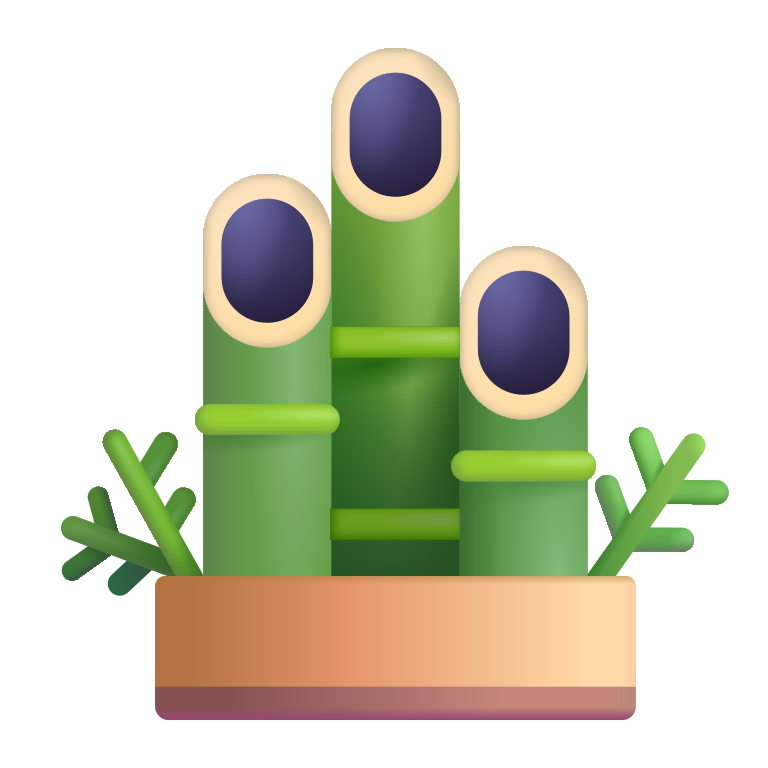
pine decoration color